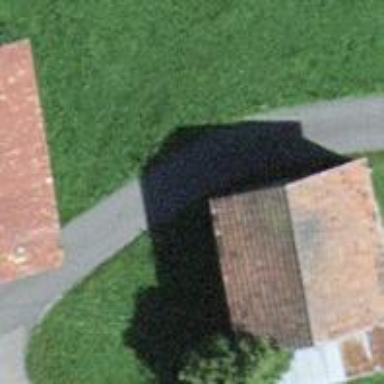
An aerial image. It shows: Barn.